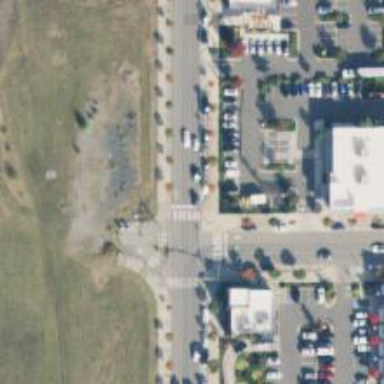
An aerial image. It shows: Footway with asphalt surface and crossing.